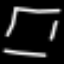
Label: square